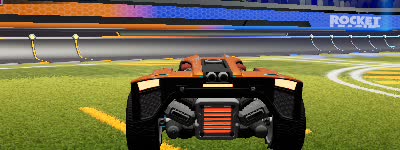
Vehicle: breakout